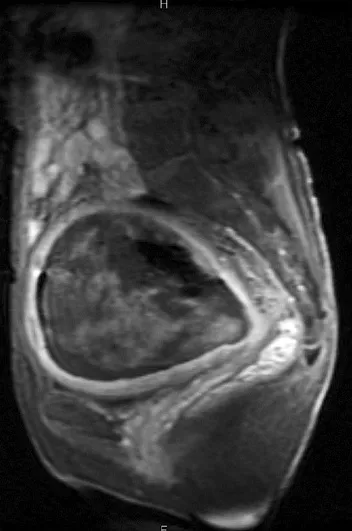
The finding of pelvic MRI at surgery of the uterine rhabdomyosarcoma. The sagittal section of an MRI showed a heterogeneously enhanced huge mass, measuring approximately 15 x 10 cm in diameter, arising possibly from the uterine corpus and, completely filling the lumen of markedly enlarged uterus.
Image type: radiology (mri)